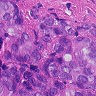
Metastatic tissue present: yes